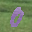
Label: 0